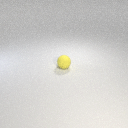
small yellow rubber sphere